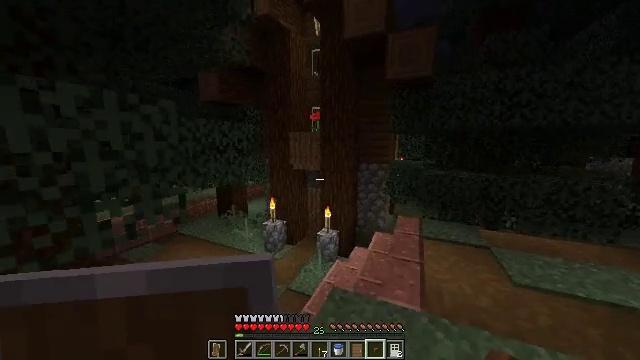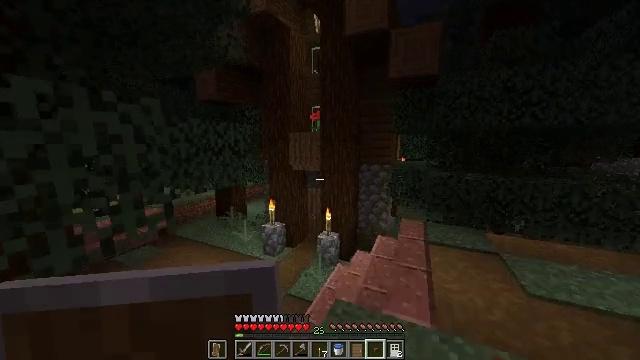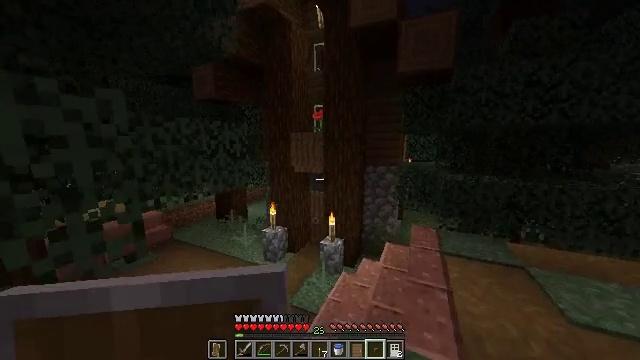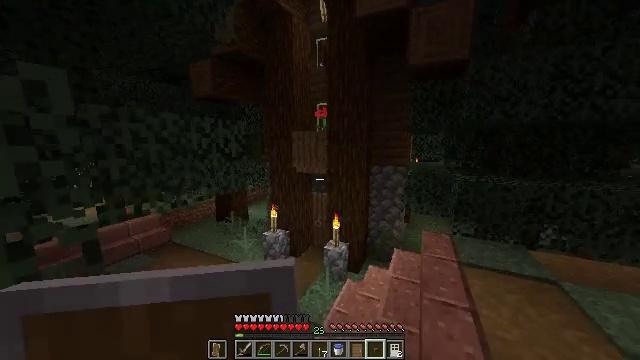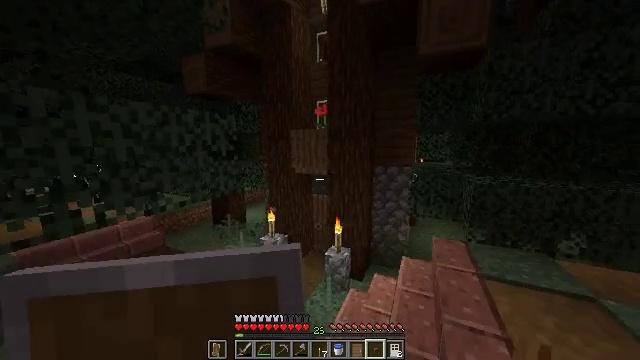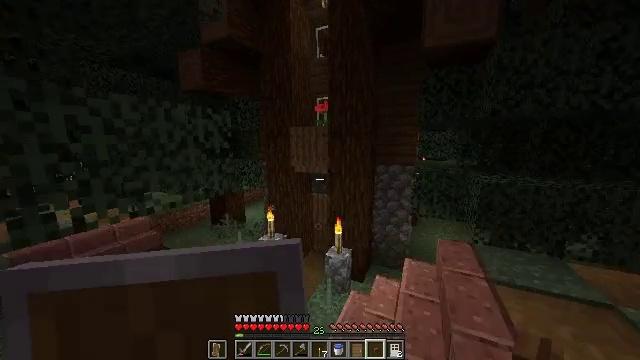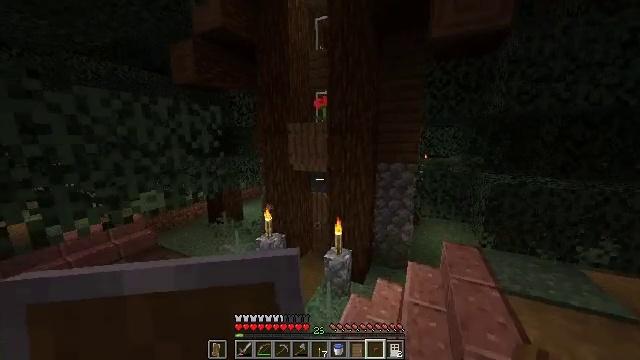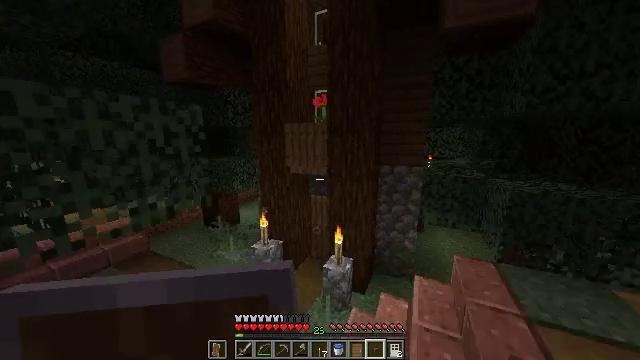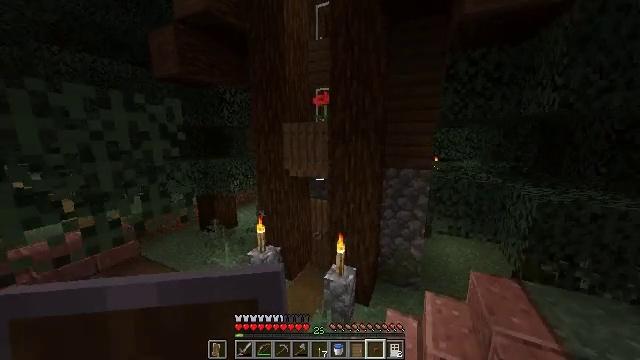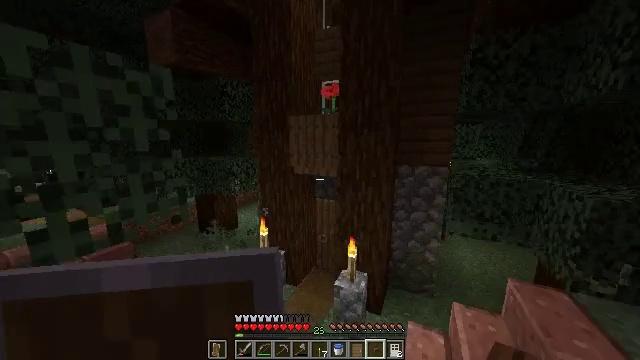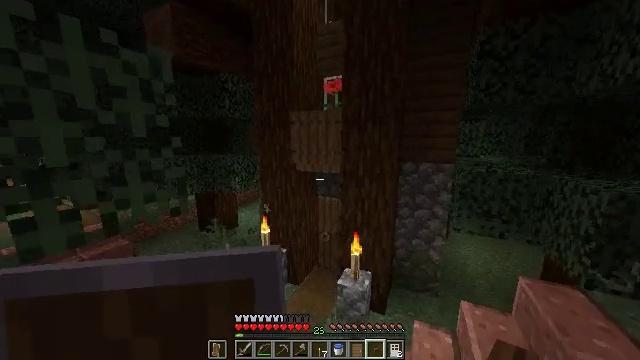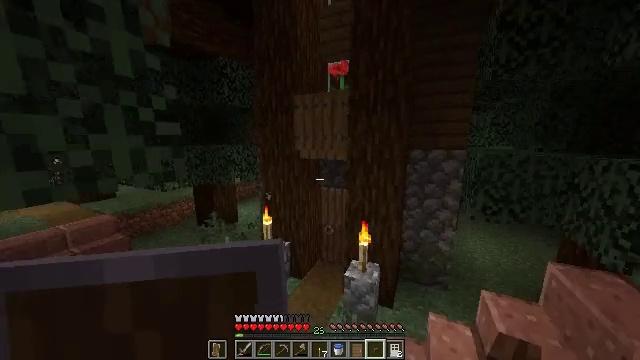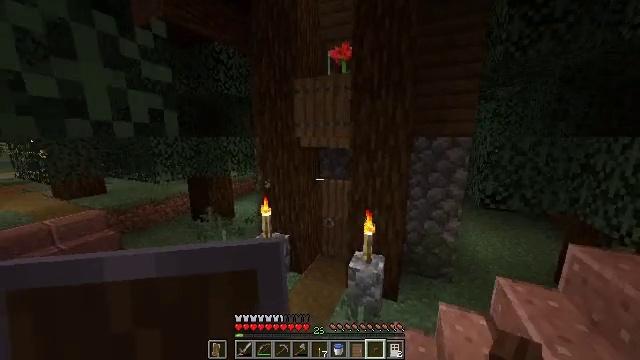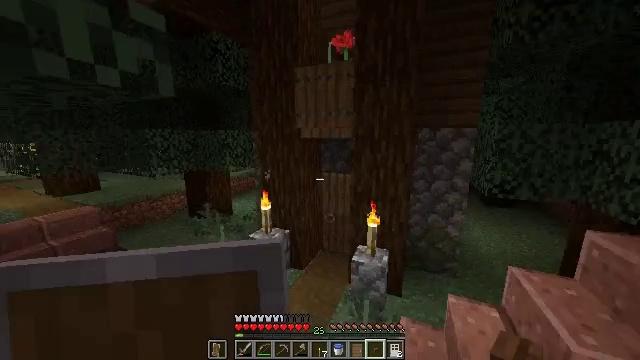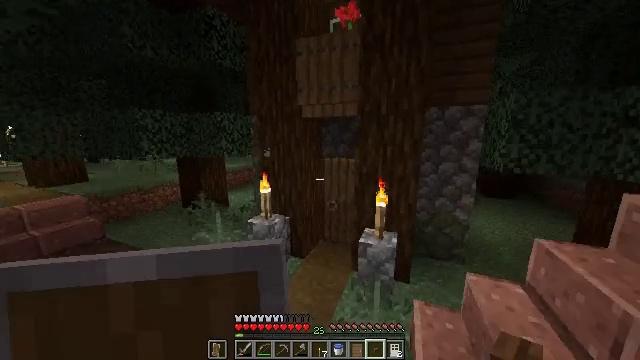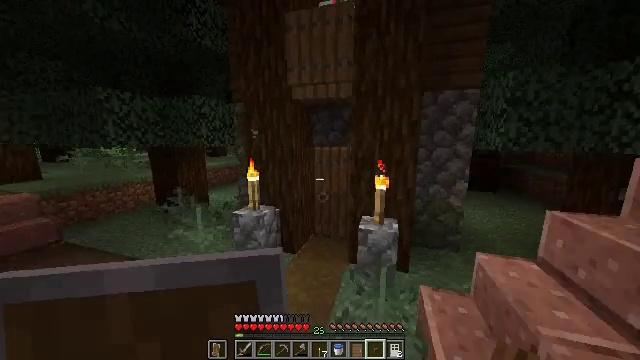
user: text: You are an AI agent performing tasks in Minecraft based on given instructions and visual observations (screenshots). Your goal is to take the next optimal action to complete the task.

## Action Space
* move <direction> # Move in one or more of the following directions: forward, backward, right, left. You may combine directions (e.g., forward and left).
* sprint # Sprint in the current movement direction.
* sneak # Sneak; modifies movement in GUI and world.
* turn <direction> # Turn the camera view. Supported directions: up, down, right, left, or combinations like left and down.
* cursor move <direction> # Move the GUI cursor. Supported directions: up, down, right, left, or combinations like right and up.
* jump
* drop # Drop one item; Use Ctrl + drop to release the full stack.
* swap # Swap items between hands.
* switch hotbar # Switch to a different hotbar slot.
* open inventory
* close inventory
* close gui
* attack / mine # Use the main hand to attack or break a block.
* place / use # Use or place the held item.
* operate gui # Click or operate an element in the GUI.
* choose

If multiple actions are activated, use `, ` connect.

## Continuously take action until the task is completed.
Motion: motion action
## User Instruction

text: Create a spruce button using one spruce plank.
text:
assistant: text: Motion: move forward
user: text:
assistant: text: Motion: move forward
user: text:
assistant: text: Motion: move forward
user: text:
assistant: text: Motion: move forward
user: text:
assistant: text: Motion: move forward
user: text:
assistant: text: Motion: move forward, turn down
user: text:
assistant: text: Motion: move forward
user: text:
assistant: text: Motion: move forward and move left
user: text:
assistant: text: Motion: move forward and move left
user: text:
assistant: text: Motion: move forward and move left
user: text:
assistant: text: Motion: move forward and move left
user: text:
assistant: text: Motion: move forward and move left, turn right
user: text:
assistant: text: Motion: move forward and move left
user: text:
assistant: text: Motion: move forward and move left, turn right
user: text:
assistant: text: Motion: move forward and move left, turn right
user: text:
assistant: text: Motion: move forward
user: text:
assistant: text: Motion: move forward
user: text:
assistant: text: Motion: move forward, turn right
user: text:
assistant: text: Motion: move forward, turn right and up
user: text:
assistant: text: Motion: move forward, turn right and up
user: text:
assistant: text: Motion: move forward, turn right and up
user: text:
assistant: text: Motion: move forward, turn right and up
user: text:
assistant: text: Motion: move forward, use / place
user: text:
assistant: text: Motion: move forward
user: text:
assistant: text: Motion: move forward
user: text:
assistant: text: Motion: move forward, turn right
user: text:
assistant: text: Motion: move forward, turn left
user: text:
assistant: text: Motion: move forward
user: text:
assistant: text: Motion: move forward
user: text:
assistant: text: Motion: move forward